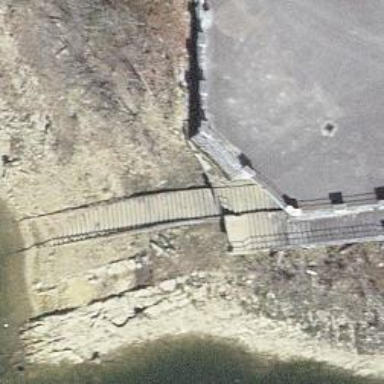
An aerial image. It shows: Slipway on leisure land.